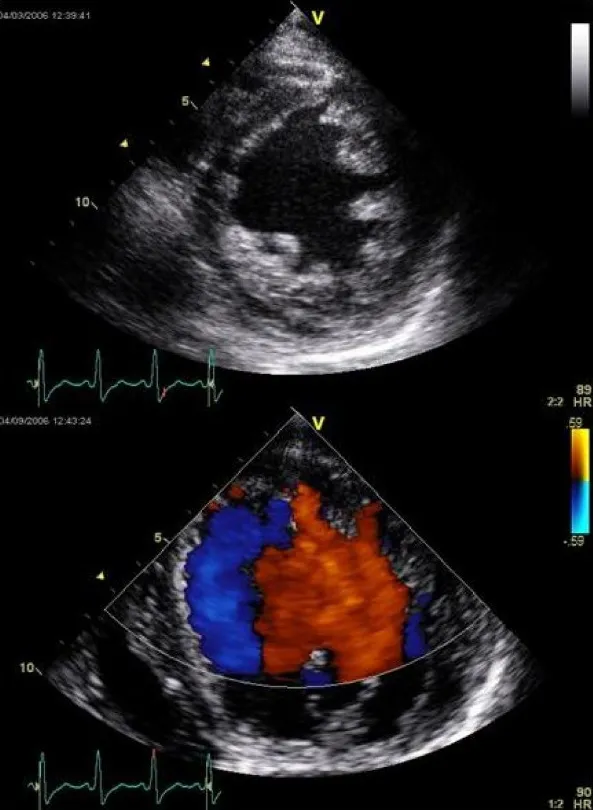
Trans-thoracic echocardiography of our patient, demonstrating prominent trabeculation with colour-flow mapping demonstrating blood flow into the deep intertrabecular recesses in the left ventricle.
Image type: radiology (ultrasound)